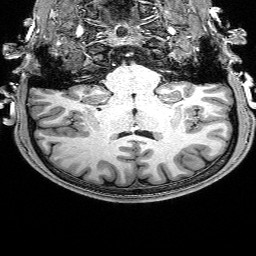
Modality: T1w
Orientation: sagittal